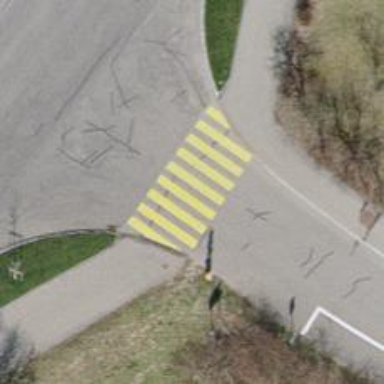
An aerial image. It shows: Uncontrolled road crossing.